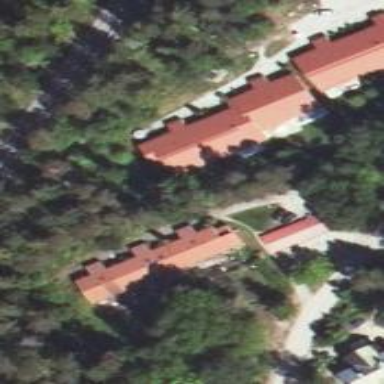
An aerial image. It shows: Terrace building.